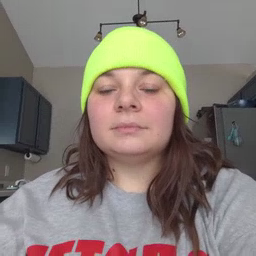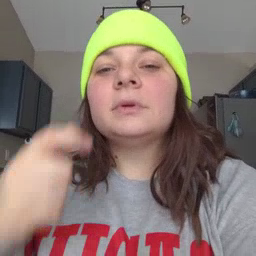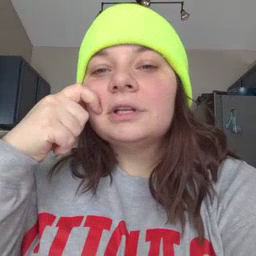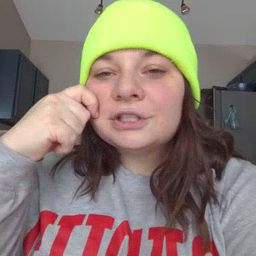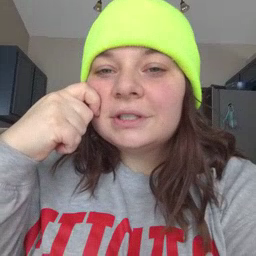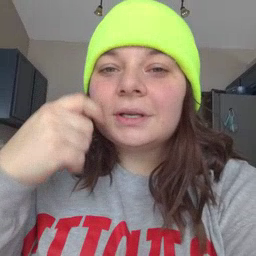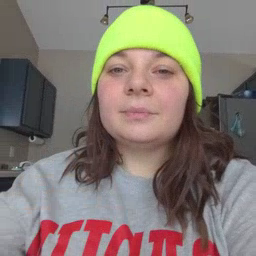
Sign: cheek